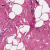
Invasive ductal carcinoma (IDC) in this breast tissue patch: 0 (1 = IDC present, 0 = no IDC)